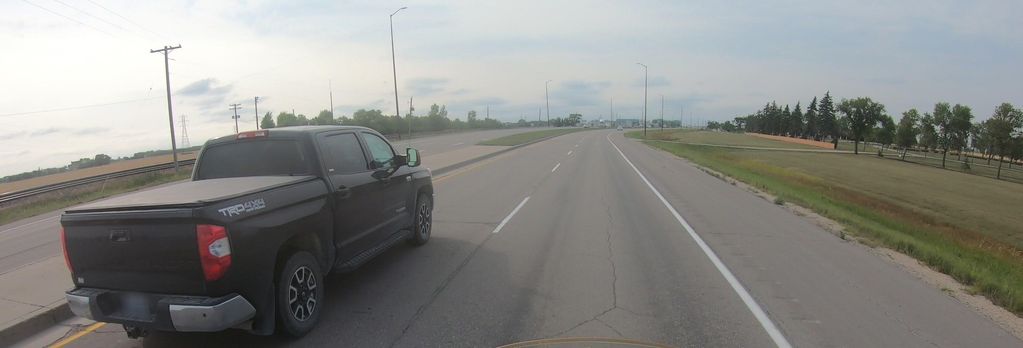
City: winnipeg